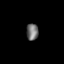
Tissue: lung
Cell type: Myeloid cells
Senescence score: 0.2097
Nuclear area (px): 194
Mean DAPI intensity: 113.923